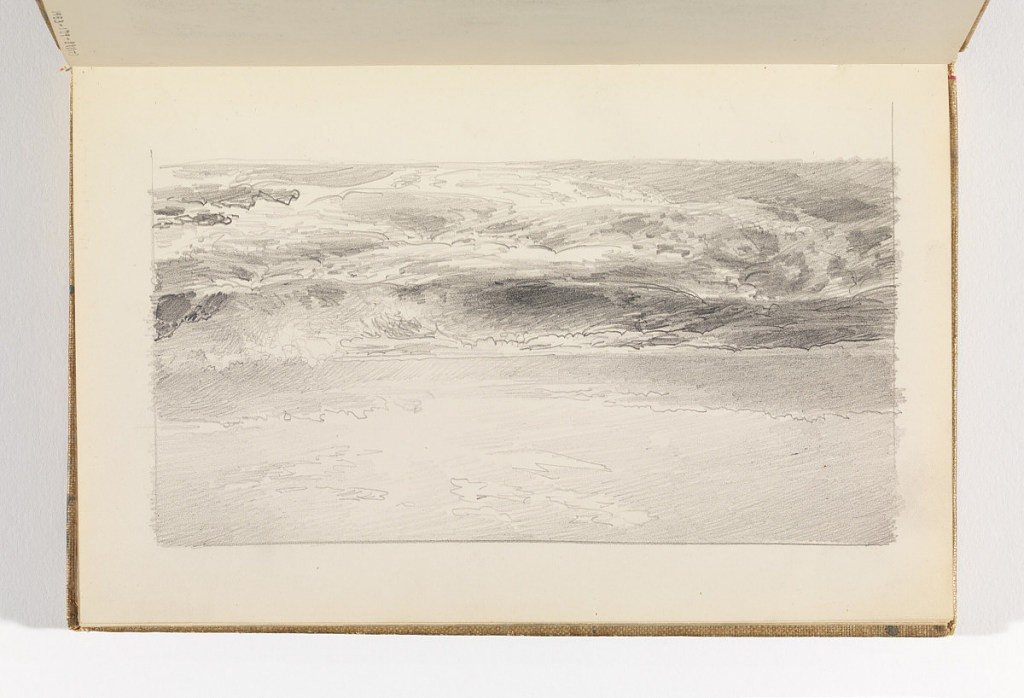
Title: Waves Breaking against Rocks
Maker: William Trost Richards, American, 1833–1905
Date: after 1878
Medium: Graphite on cream wove paper
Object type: Sketchbook folio
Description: Rough sea with breakers, line of clouds in background over horizon.